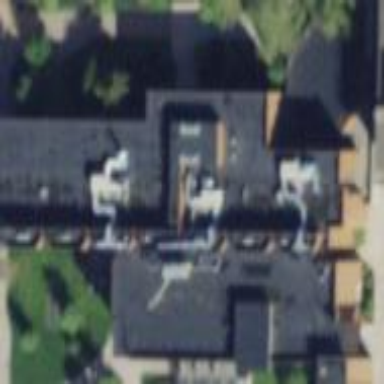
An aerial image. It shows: Flat-roofed university building with black roof.